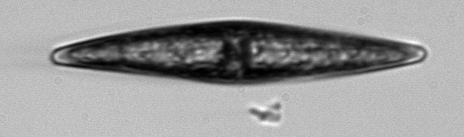
Label: Pleurosigma